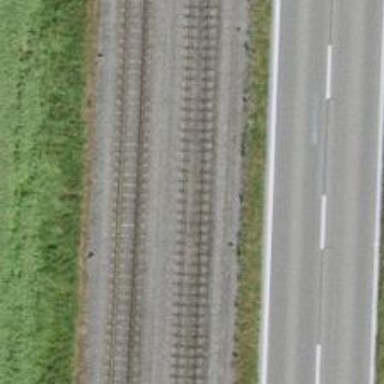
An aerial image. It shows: Narrow-gauge railway with 1 track. The tracks are electrified with contact line.